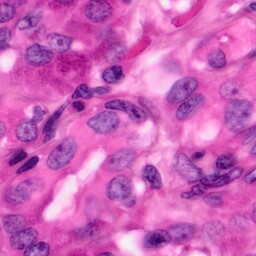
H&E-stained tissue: Pancreatic